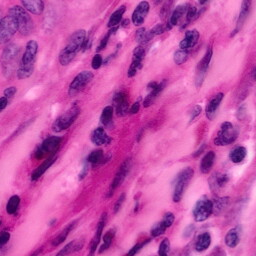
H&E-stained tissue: Pancreatic